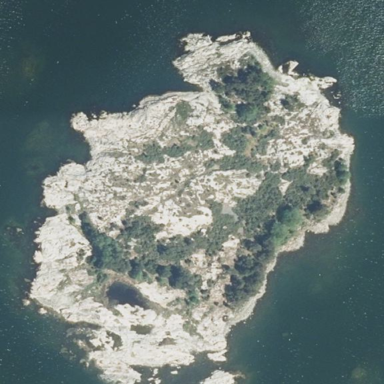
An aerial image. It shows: Islet along the coastline.